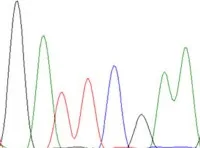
Genotyping of rs55886062 using primer pairs designed in close proximity to the SNP site. The schematic representation displays the results of SS, employing a primer pair positioned within the region flanked by the primers previously used to amplify exon 13 of the DPYD gene. In the figure, the yellow arrow represents the forward primer used for PCR and sequencing, while the green arrow represents the reverse primer. Below the representation, the GRCh37/hg19 reference genome, the patient's sequence, and the electropherogram obtained via SS with the forward primer are reported. The investigated SNPs are highlighted in red.
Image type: chart (chart)